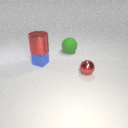
large green rubber sphere to the left of small red metal sphere